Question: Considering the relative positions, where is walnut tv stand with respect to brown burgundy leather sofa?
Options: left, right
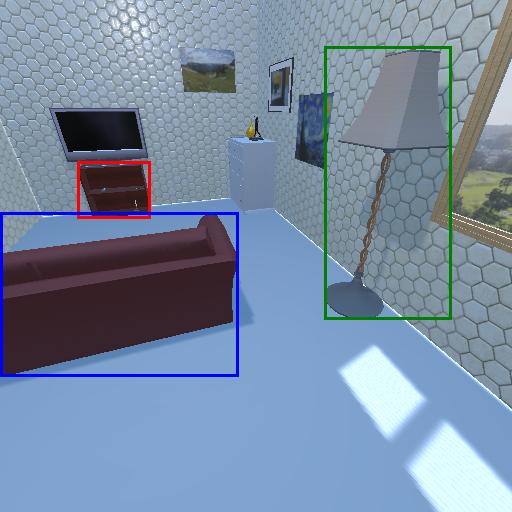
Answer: left